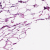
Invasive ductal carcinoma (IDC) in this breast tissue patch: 0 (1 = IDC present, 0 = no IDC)